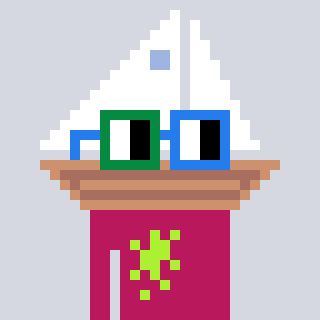
a pixel art character with square green and blue glasses, a sailboat-shaped head and a darkpink-colored body on a cool background